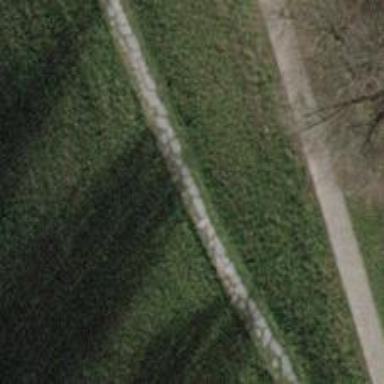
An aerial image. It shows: Footway with surface made of sett.